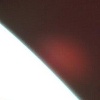
Label: sunburn